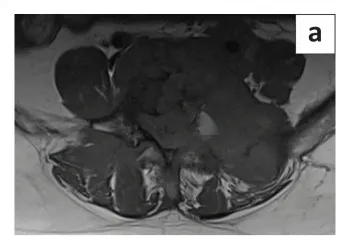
MRI axial T1-weighted (T1WI), T2-weighted (T2WI) and post-contrast T1 Fat Saturated sequence (T1FS). (a-c) demonstrate an expansile lesion of altered signal intensity involving the body of the L5 vertebra, appearing hypointense on T1WI and T2WI with marked post-contrast enhancement. There is involvement of the left transverse process, left lamina and superior articular processes of the L5 vertebra.
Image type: radiology (mri)